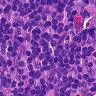
Metastatic tissue present: no